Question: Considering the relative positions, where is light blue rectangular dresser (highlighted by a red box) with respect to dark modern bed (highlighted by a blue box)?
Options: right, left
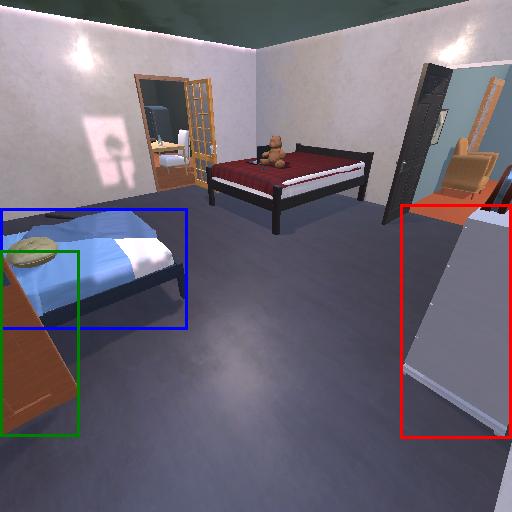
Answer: right